Field crop: maize
Growth stage: 2
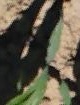
Species: maize